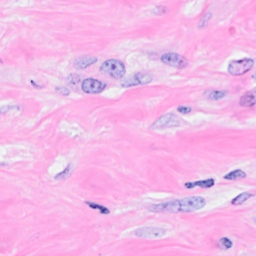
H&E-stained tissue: Breast